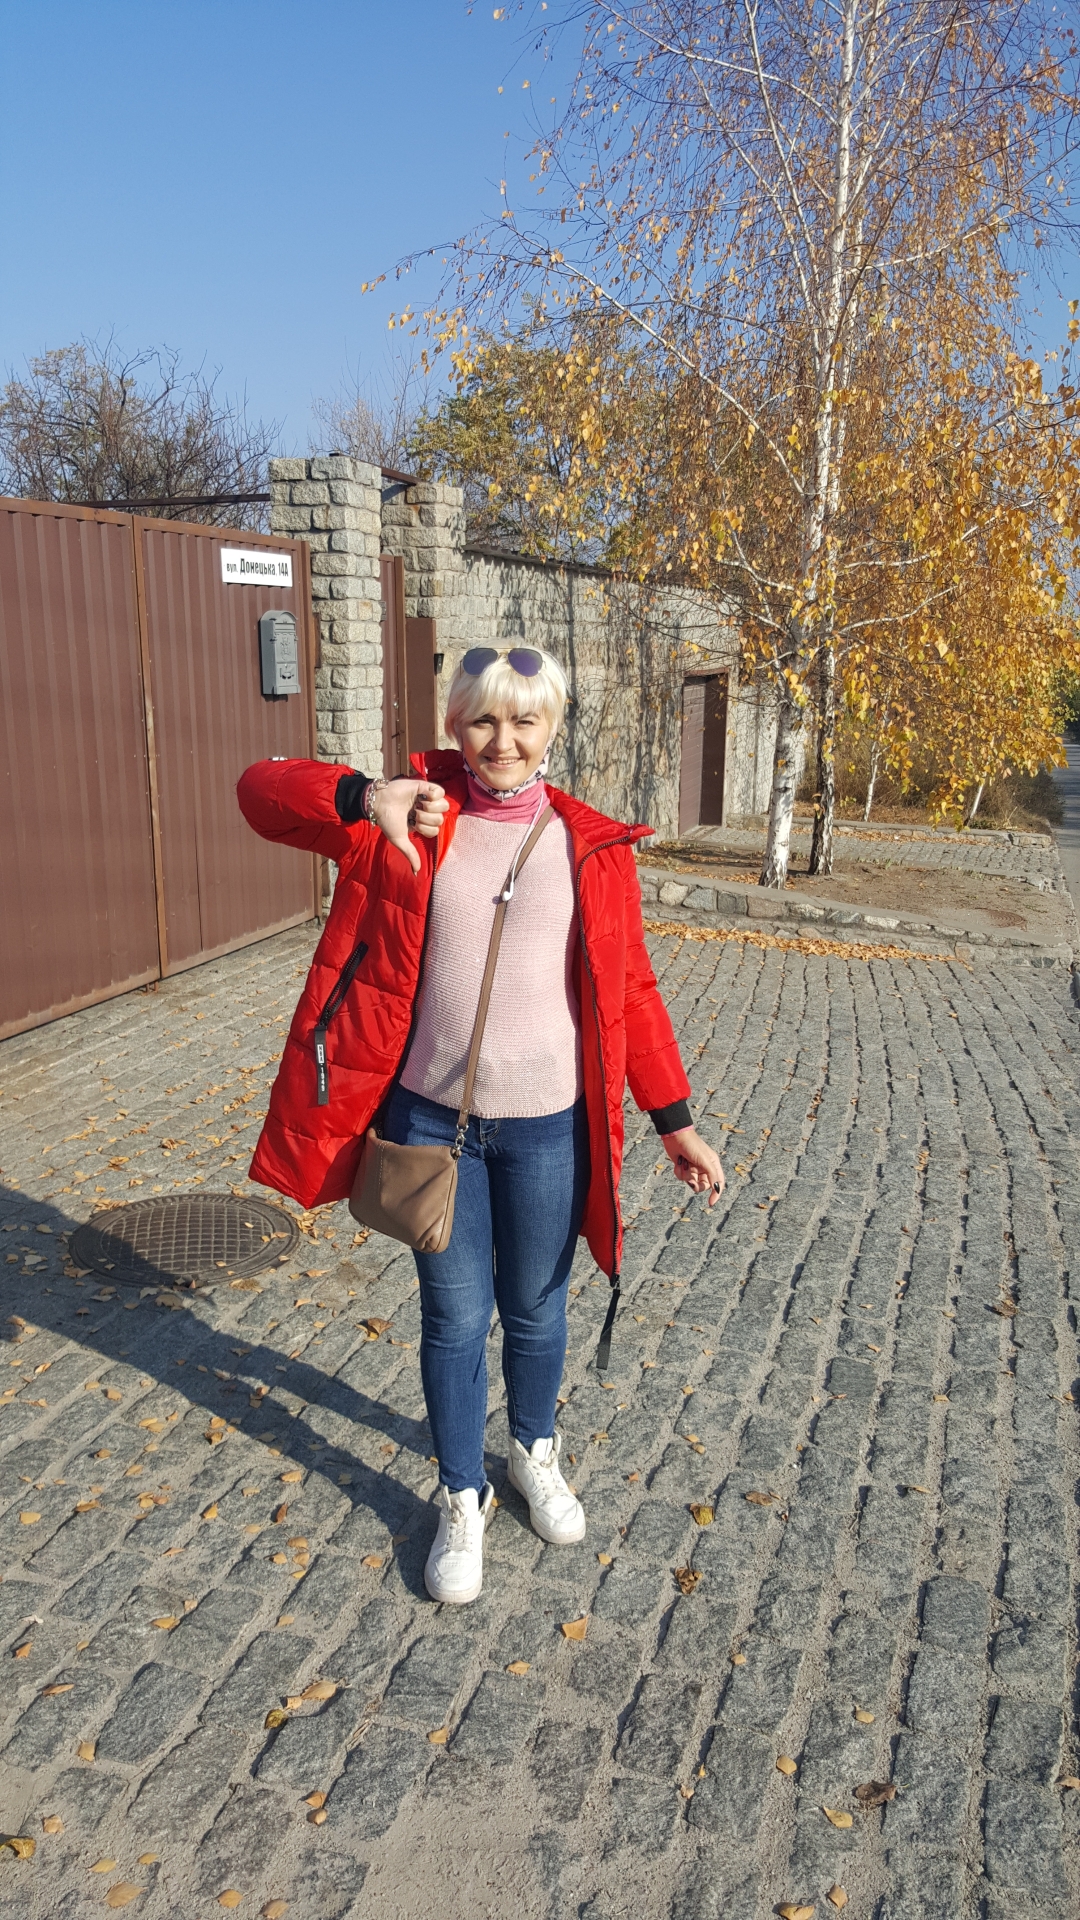
Label: clear